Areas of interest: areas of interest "Beijing Pinggu Radio and TV Center"
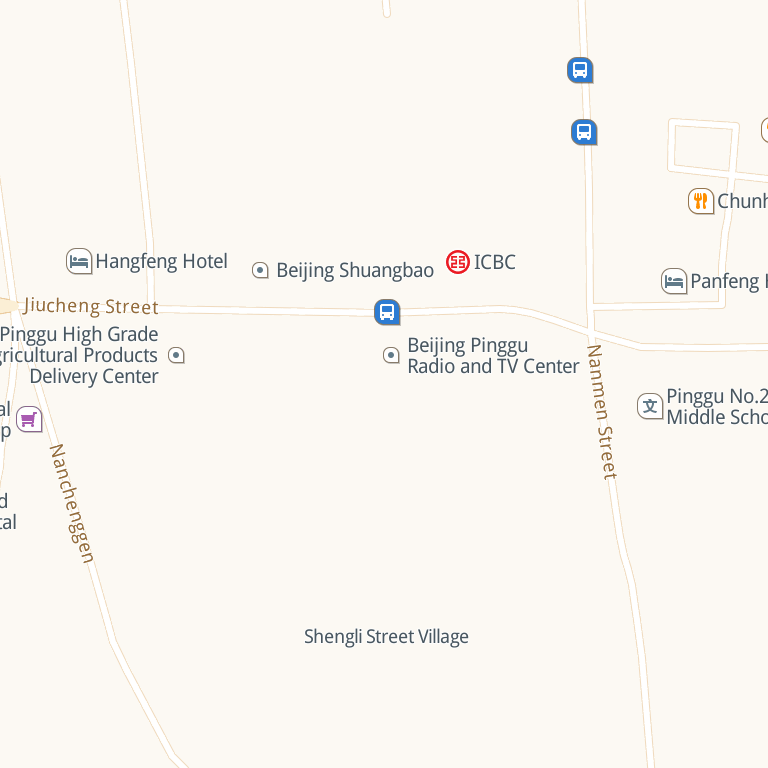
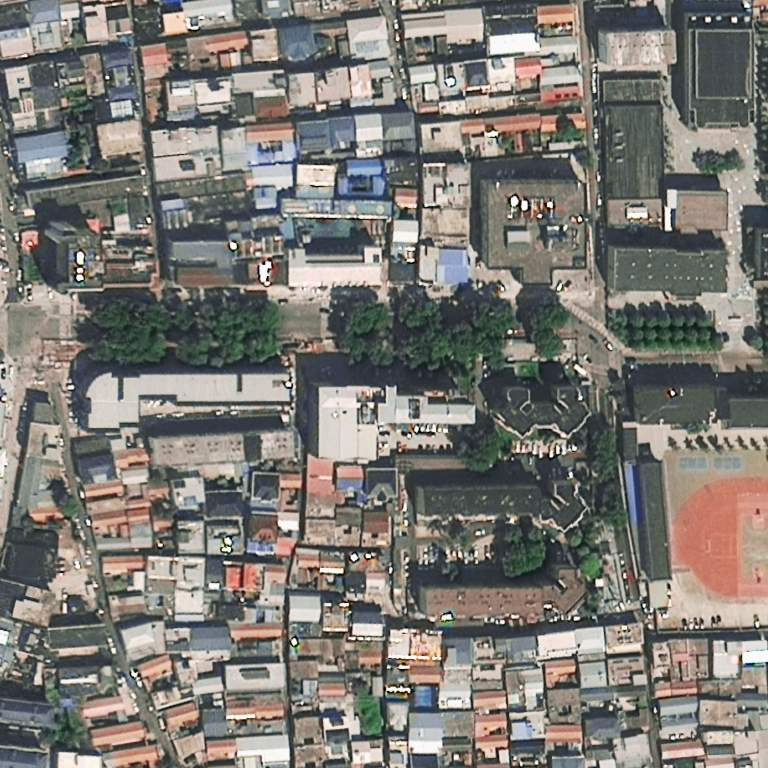